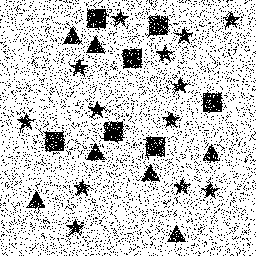
Squares: 7
Triangles: 7
Stars: 13
Total shapes: 27